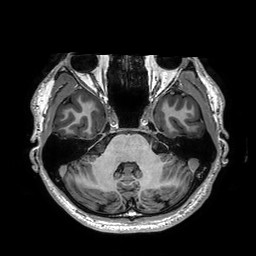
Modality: T1w
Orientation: coronal
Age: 40
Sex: male
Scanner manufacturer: philips
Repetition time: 0.006528 s
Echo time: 0.00294 s